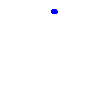
Particle: electron